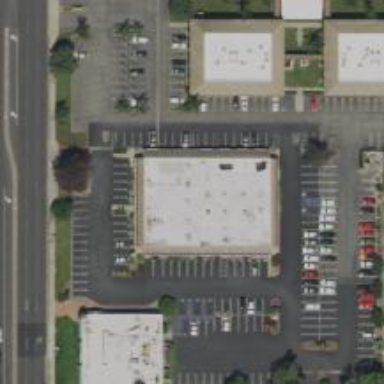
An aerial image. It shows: Car rental facility.